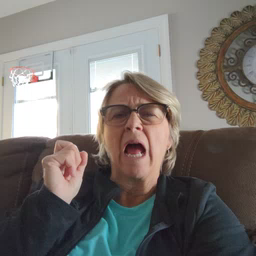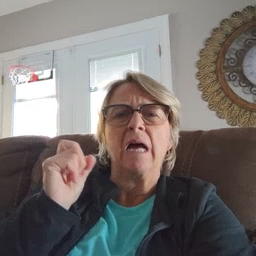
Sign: fast